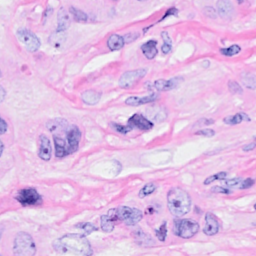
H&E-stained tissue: Breast